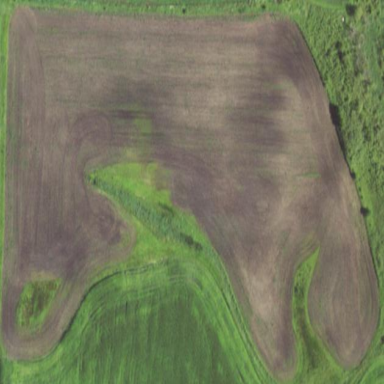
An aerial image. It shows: Agricultural meadow.